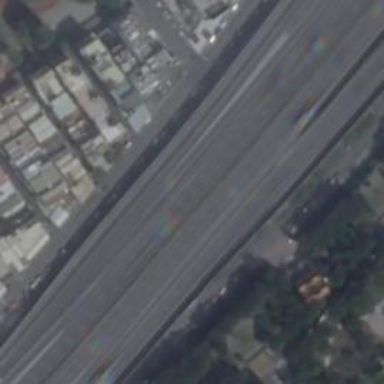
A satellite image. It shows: Motorway junction.